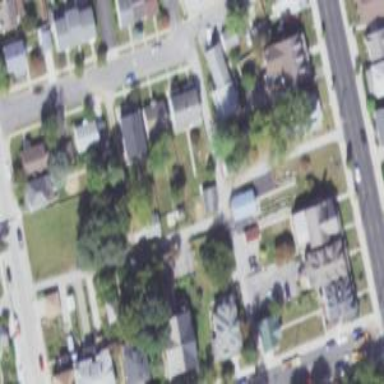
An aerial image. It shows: Alley classified as service road.